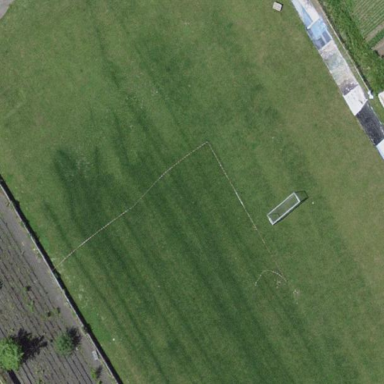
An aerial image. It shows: Soccer pitch for leisureland activities.